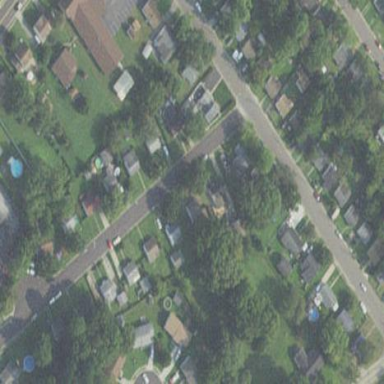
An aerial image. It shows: This residential area consists of single-family homes.